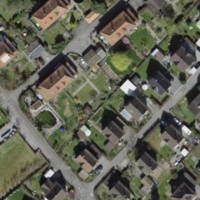
EUNIS habitat code: 54
Species observed at this site:
Euphorbia cyparissias
Fagus sylvatica